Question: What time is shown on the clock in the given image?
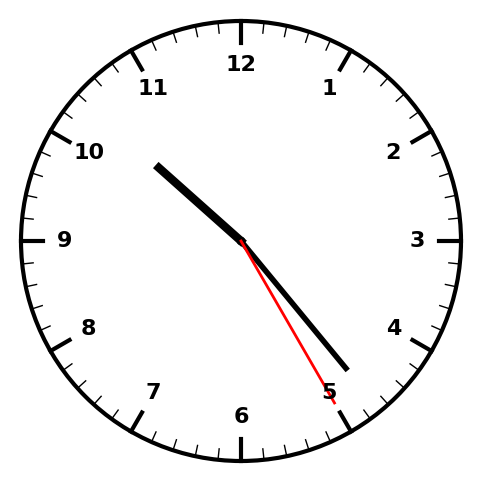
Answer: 10:23:25